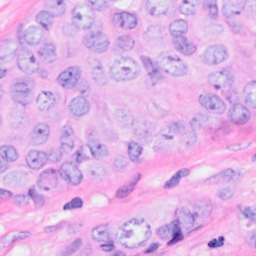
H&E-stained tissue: Breast